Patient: sex F, age 33
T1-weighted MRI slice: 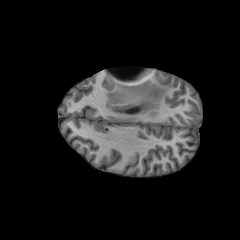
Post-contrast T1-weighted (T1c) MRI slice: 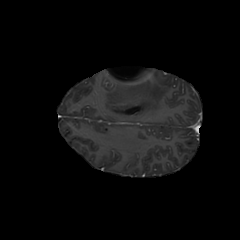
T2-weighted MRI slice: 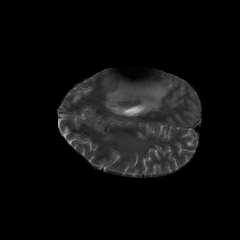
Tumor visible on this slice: yes
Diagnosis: Glioblastoma, IDH-wildtype
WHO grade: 4